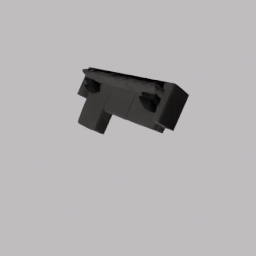
Label: furniture